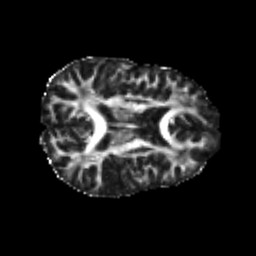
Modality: FA
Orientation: axial
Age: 25
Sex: female
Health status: healthy
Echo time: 0.074 s